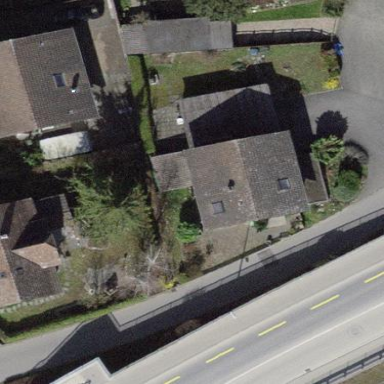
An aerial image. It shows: Detached building with gabled roof.